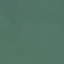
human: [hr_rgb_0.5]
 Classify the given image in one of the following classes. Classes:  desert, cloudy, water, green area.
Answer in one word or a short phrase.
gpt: water